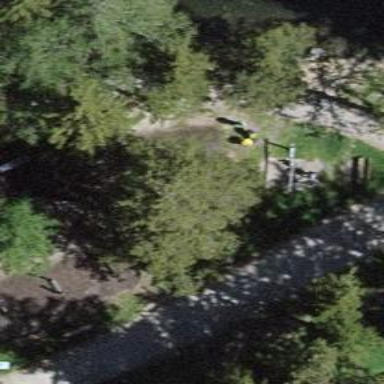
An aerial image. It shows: Playground area for leisure activities on the land.